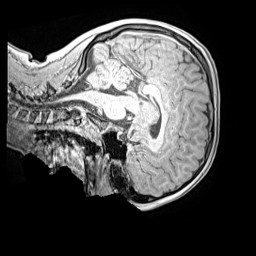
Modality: MP2RAGE
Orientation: sagittal
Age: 9
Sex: male
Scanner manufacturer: siemens
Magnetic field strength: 3 T
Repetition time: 4 s
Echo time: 0.00299 s